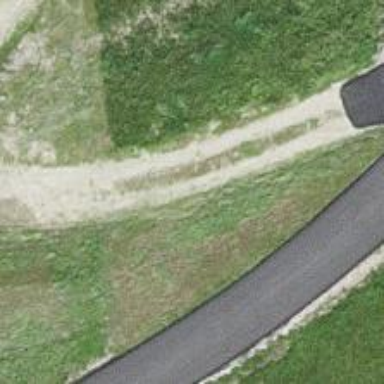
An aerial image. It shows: Gravel driveway serving as service road.